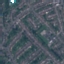
Land use / land cover class: Residential